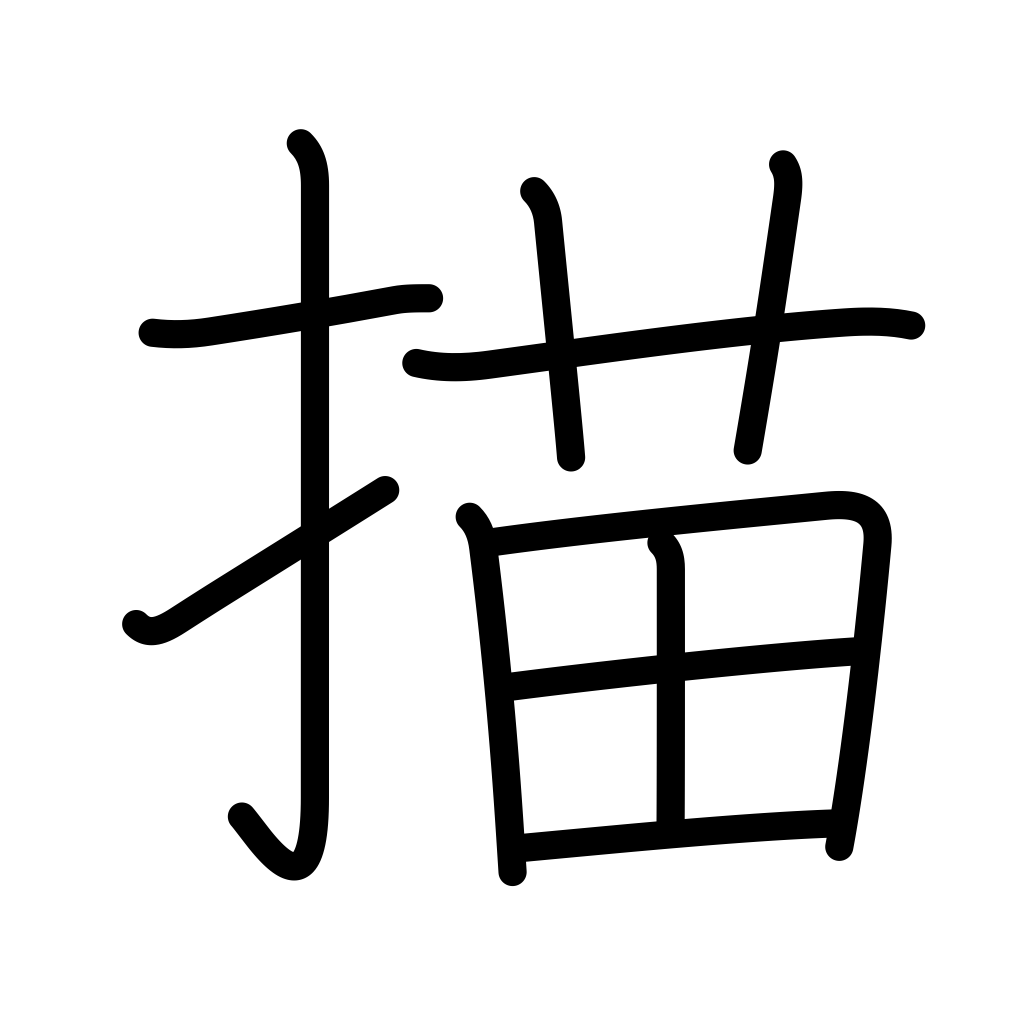
Meaning: sketch, compose, write, draw, paint